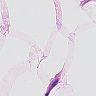
Metastatic tissue present: no